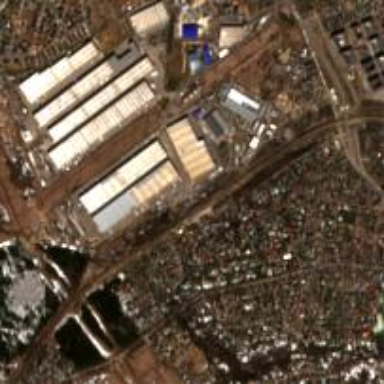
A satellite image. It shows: Industrial area featuring warehouse.